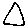
Label: triangle